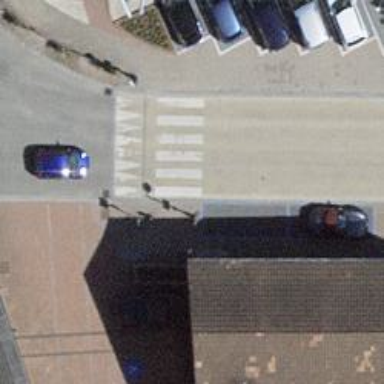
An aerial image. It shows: Marked zebra crossing on the road.